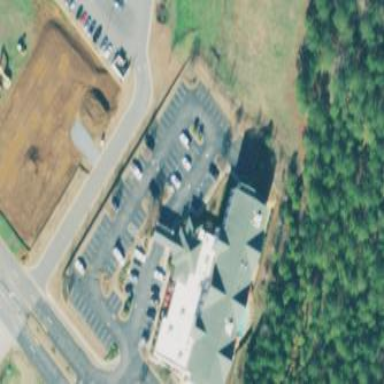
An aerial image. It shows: Hotel building.